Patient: sex M, age 26
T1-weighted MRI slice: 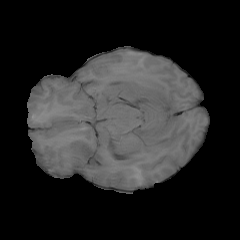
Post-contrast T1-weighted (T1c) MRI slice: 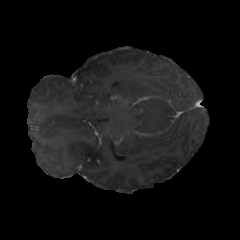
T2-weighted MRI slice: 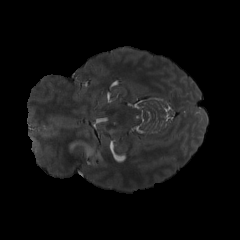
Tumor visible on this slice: yes
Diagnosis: Astrocytoma, IDH-mutant
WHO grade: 4